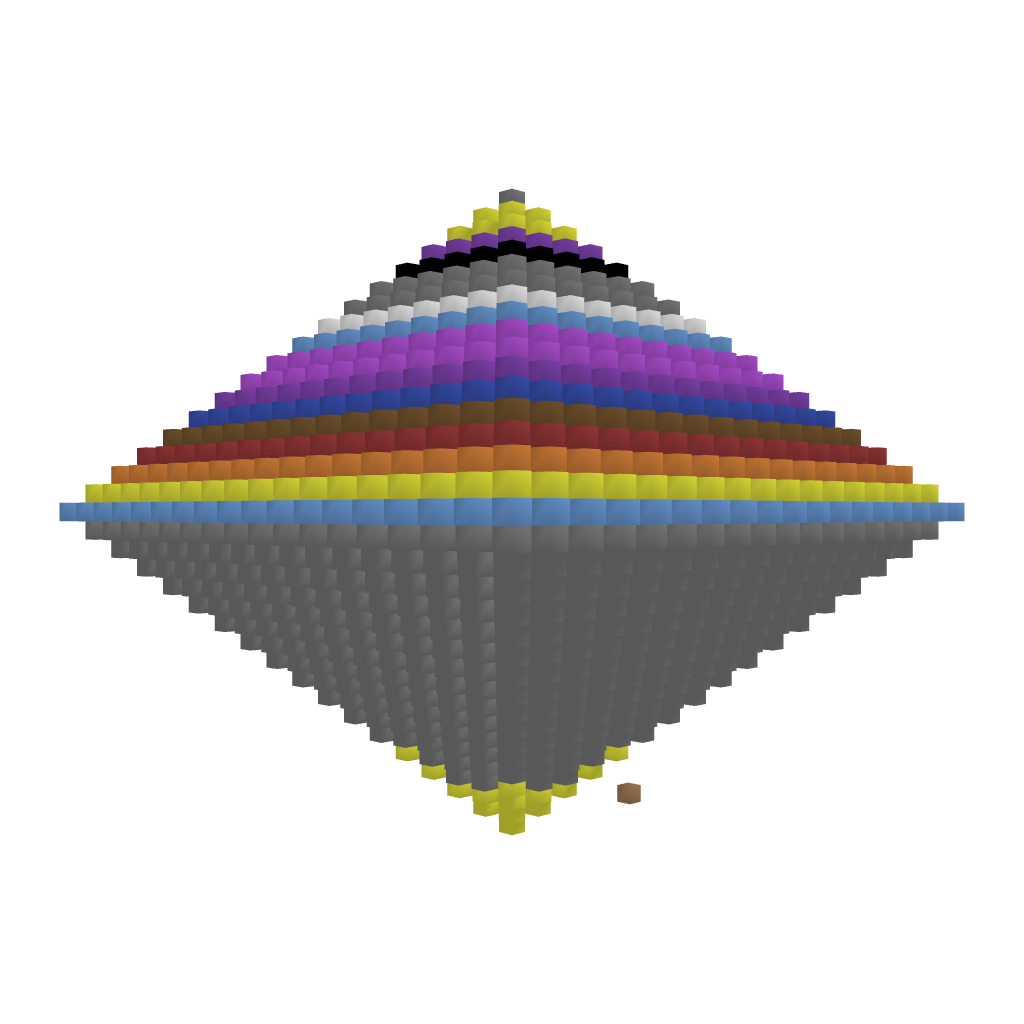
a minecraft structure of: Artistic Rainbow Pyramid lot of open space 2 sided pyramid only upper half has rainbow colors total height of around 36 blocks